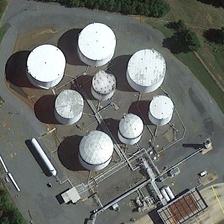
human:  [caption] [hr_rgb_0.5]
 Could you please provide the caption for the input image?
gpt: eight storage tanks in different sizes are semi-surrounded by green trees .

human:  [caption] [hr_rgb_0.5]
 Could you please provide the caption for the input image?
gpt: eight storage tanks in different sizes are semi-surrounded by green trees .

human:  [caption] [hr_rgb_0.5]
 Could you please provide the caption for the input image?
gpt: eight storage tanks in different sizes are semi-surrounded by green trees .

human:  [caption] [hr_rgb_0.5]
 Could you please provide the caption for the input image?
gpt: eight storage tanks in different sizes are semi-surrounded by green trees .

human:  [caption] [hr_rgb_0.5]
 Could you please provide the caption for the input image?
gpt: eight storage tanks in different sizes are semi-surrounded by green trees .